Field crop: maize
Growth stage: 2
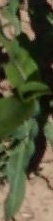
Species: maize